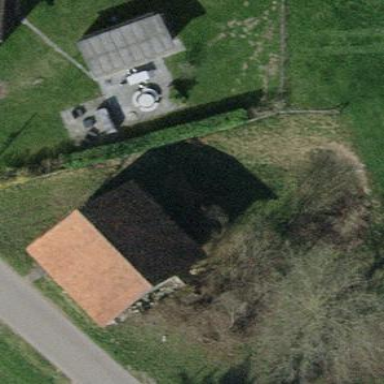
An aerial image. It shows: Farm auxiliary building.